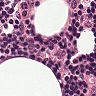
Metastatic tissue present: no